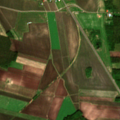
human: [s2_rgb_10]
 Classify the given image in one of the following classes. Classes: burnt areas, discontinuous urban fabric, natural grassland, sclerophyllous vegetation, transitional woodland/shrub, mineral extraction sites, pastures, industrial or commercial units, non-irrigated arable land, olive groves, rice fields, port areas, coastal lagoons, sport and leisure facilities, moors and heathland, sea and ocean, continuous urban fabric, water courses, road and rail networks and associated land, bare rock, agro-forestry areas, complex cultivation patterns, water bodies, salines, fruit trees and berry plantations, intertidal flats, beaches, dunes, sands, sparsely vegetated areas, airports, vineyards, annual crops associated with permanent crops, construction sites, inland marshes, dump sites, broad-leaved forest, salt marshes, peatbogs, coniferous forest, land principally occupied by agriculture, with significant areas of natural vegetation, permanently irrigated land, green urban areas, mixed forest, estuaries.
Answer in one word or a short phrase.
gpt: non-irrigated arable land, coniferous forest, mixed forest